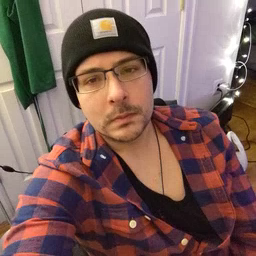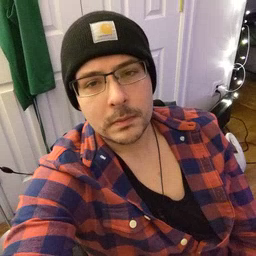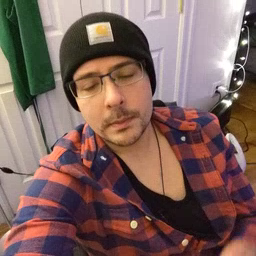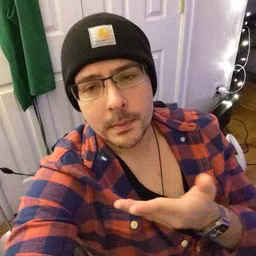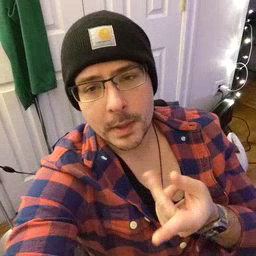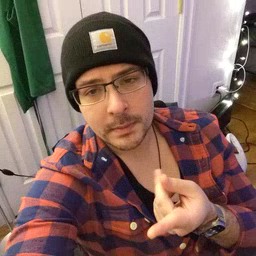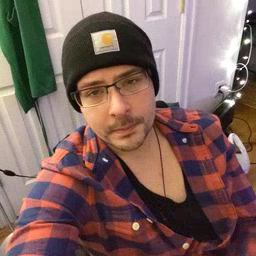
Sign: puppy